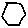
Label: hexagon